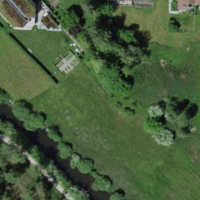
EUNIS habitat code: 16
Species observed at this site:
Milvus milvus
Passer montanus
Podiceps cristatus
Fulica atra
Troglodytes troglodytes